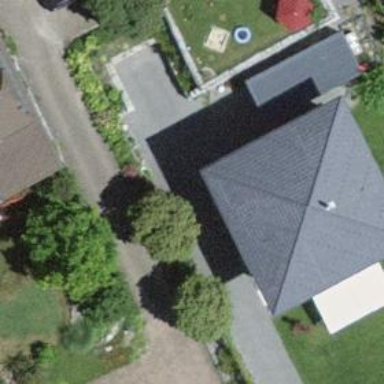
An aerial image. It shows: Residential building with hipped roof.